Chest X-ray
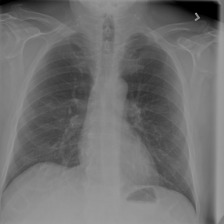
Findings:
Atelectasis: negative
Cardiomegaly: negative
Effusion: negative
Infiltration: positive
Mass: negative
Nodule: negative
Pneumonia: negative
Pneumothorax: negative
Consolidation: negative
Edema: negative
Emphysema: negative
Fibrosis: negative
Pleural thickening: negative
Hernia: negative